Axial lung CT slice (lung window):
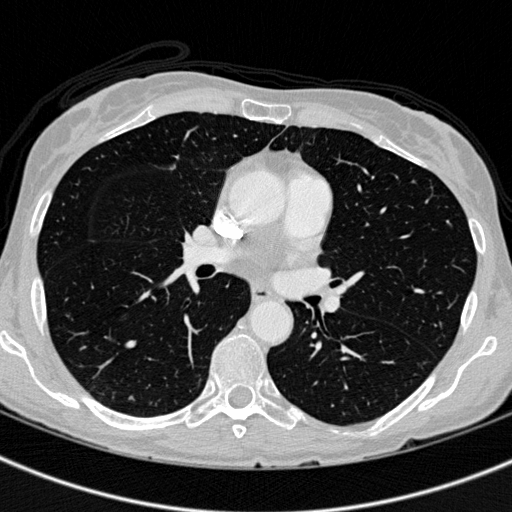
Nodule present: no